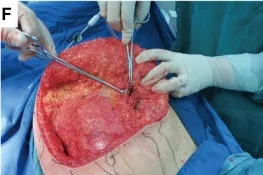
Surgery-related photographs of our patient. Sclerotherapy with methylene blue tracing and lymphatic fluid extraction.
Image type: medical_photograph (other_medical_photograph)